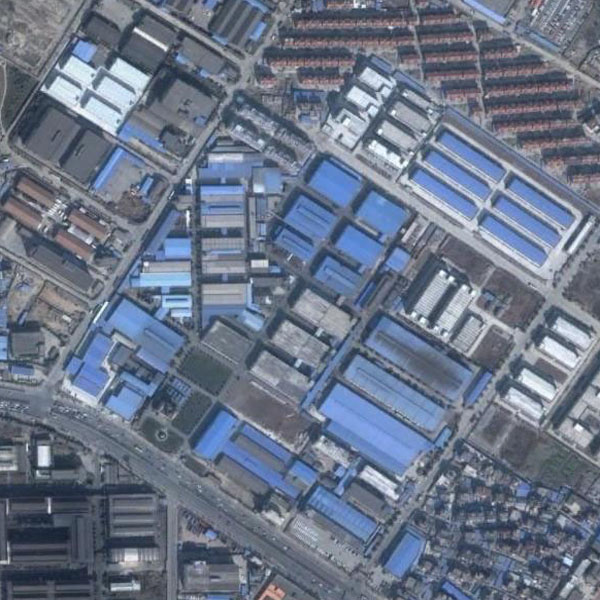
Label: Industrial